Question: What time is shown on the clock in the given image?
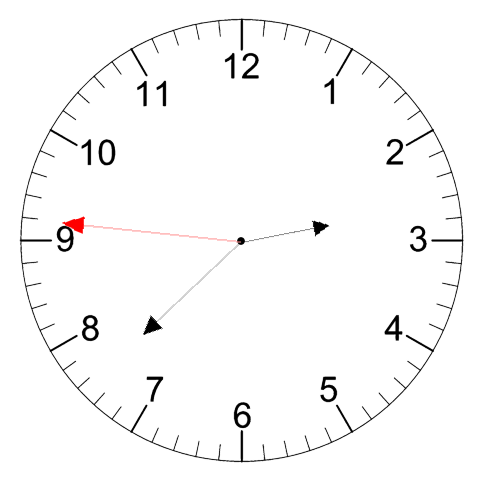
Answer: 02:37:46